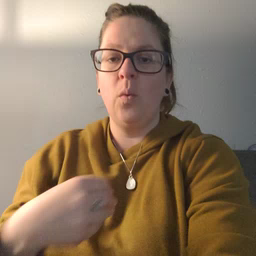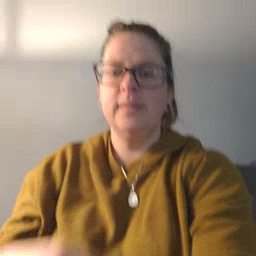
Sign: white